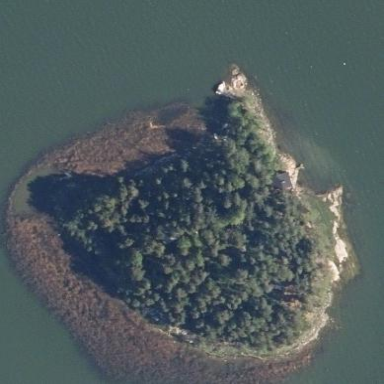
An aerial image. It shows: Island with natural coastline.